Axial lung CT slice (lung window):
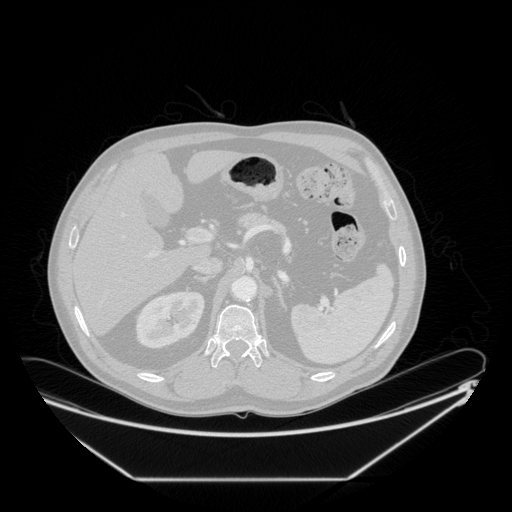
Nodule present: no